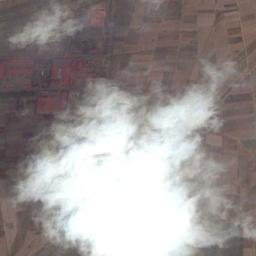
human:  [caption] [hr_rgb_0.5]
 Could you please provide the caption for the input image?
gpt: A large cloud of white clouds floated over the farmland .

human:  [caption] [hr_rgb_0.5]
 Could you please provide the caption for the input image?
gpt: Large group of white clouds on brown and green intersecting fields .

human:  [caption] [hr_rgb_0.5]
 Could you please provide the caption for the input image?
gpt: The white cloud is above bare farmland .

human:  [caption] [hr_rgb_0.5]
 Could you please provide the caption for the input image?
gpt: The cumulus clouds are located above the khaki farmland .

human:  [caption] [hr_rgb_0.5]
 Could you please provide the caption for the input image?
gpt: One piece of thick white cloud over some brown farmlands .